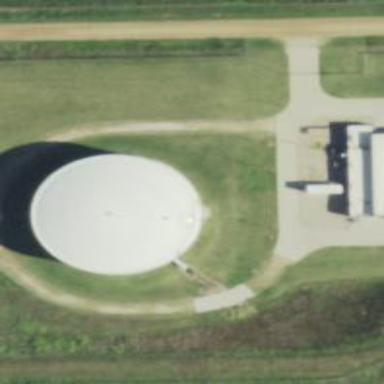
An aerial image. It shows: Storage tank building.